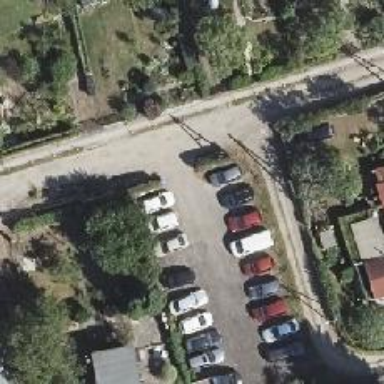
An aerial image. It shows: Parking aisle designated as service road.